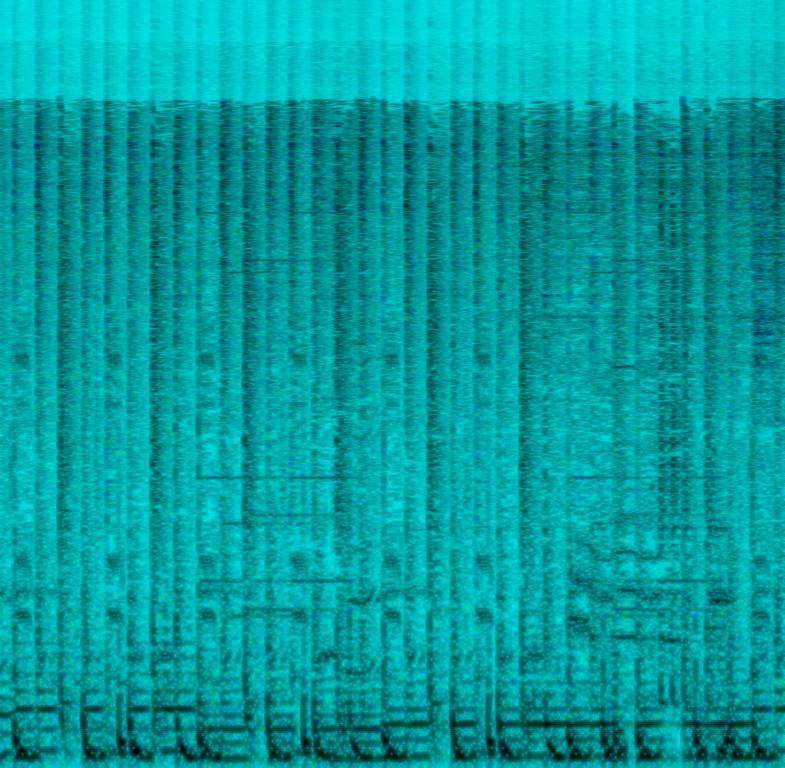
This is an electronic house music piece. There is a melodic pad playing a repeated tune for the melody. The strong bass and the loud electronic drums are playing as the essential backbone of the house music genre. There is a male voice sample that repeats the same word. There is a female voice sample that speaks occasionally. The atmosphere is energetic. This piece could be playing at nightclubs or dance clubs.